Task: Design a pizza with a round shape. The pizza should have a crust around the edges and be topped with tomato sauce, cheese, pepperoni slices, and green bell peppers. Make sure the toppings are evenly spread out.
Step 494:
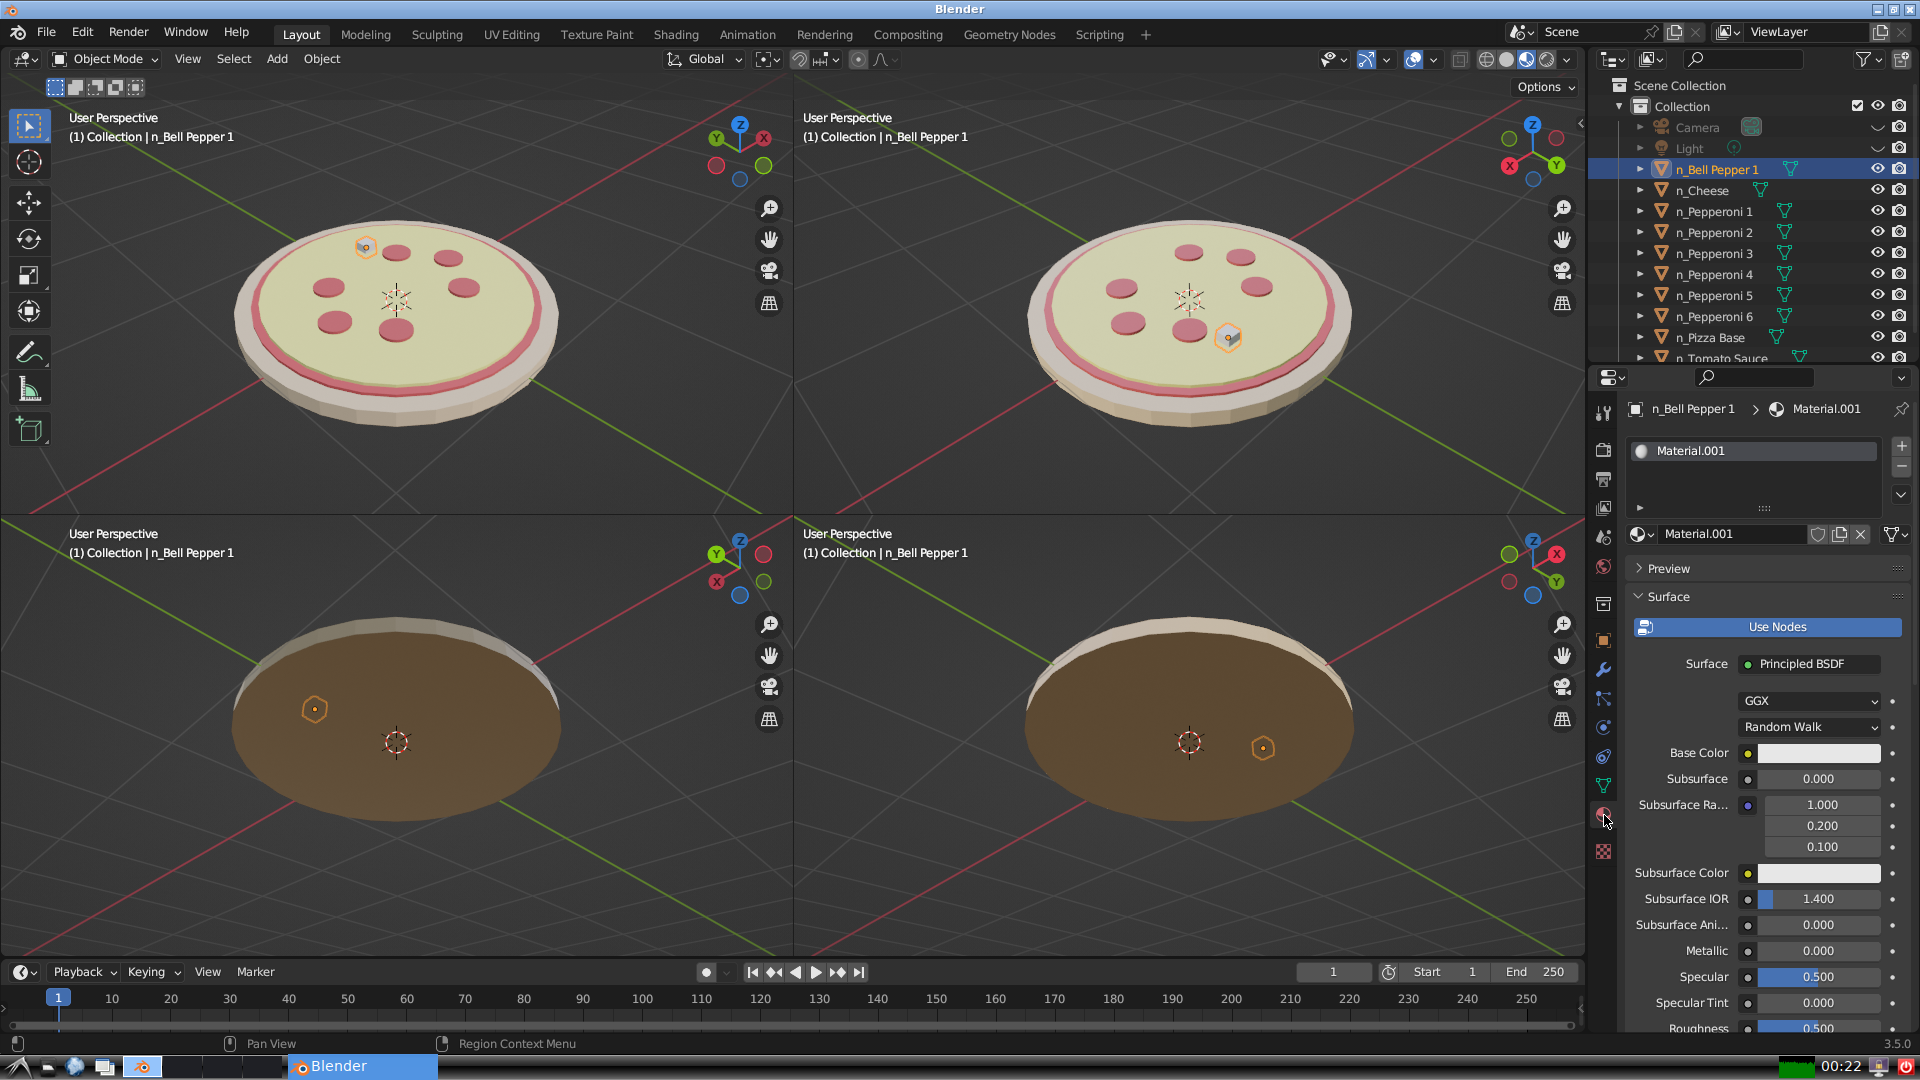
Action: {"mouse_move": [1706, 531]}